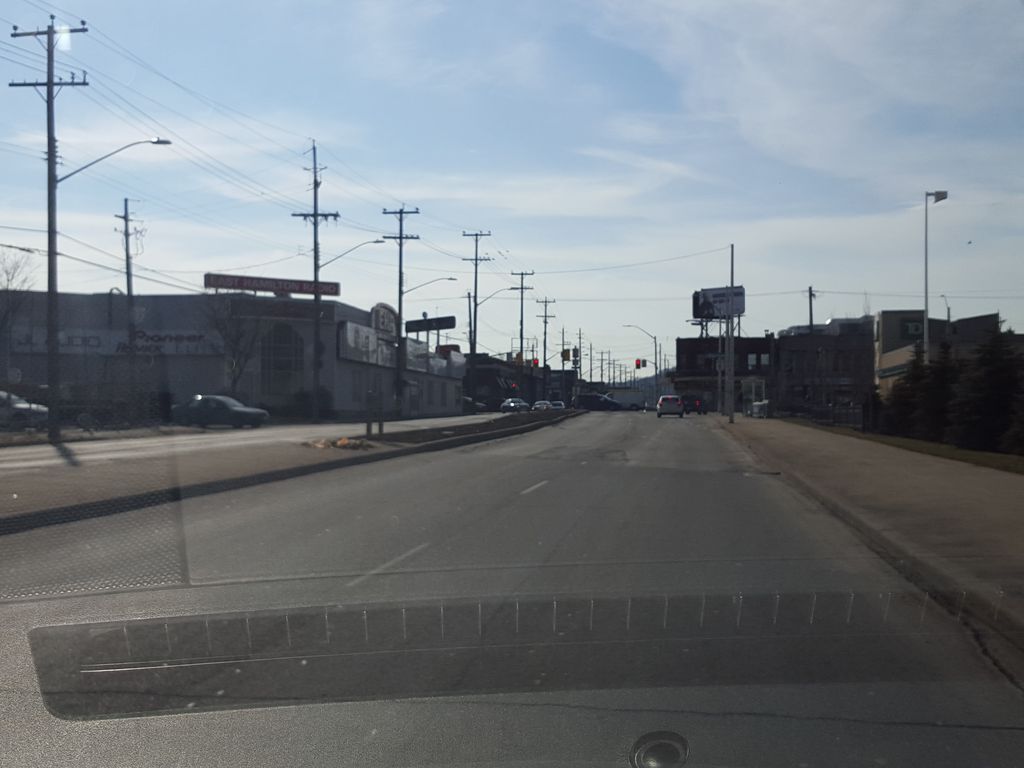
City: hamilton